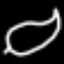
Label: leaf